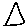
Label: triangle